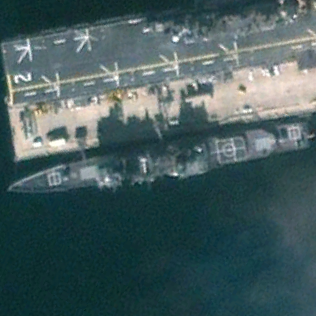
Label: cruiser